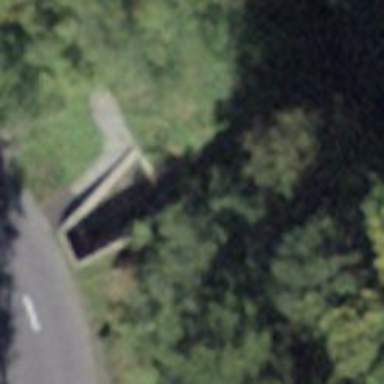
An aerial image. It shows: Path leading to bridge.